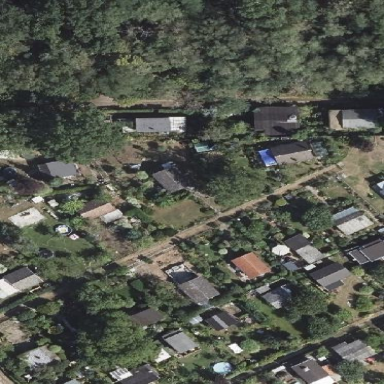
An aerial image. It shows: Plot in the allotments.